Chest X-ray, AP view. Patient: 5 years old, sex M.
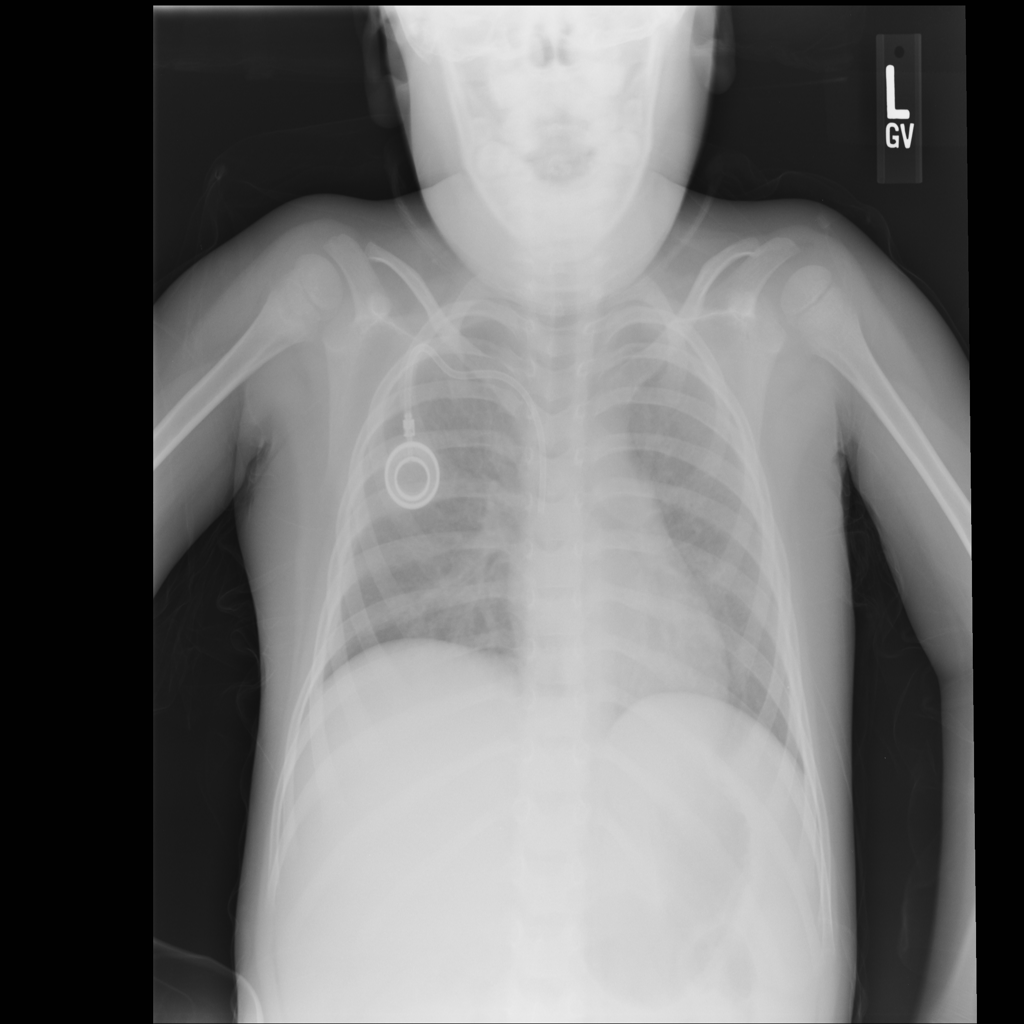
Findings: No Finding